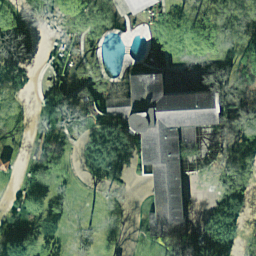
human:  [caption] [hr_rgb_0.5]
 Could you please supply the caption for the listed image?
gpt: A villa with grey roofs is surrounded by lush plants in the sparse residential area .

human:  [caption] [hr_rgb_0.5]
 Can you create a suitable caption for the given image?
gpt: A villa with grey roofs has a swimming pool in the middle is in the sparse residential area .

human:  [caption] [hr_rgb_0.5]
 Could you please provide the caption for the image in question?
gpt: A villa with plants surrounded is in the sparse residential area .

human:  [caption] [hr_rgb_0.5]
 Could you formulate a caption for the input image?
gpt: This is a sparse residential area with a villa surrounded by lush plants .

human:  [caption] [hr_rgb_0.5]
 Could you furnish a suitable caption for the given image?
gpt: A villa with lush plants surrounded has a swimming pool in the middle .